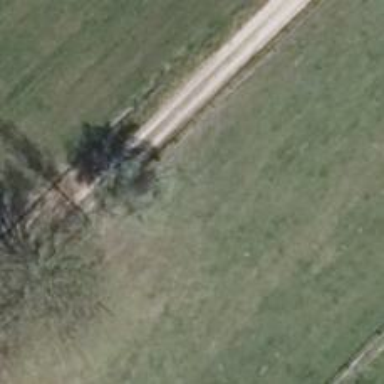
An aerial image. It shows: Row of deciduous broadleaved trees.